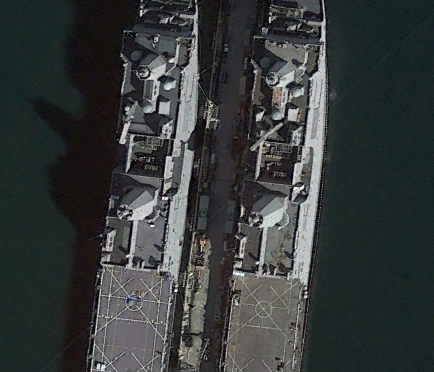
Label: combat